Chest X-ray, AP view. Patient: 55 years old, sex F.
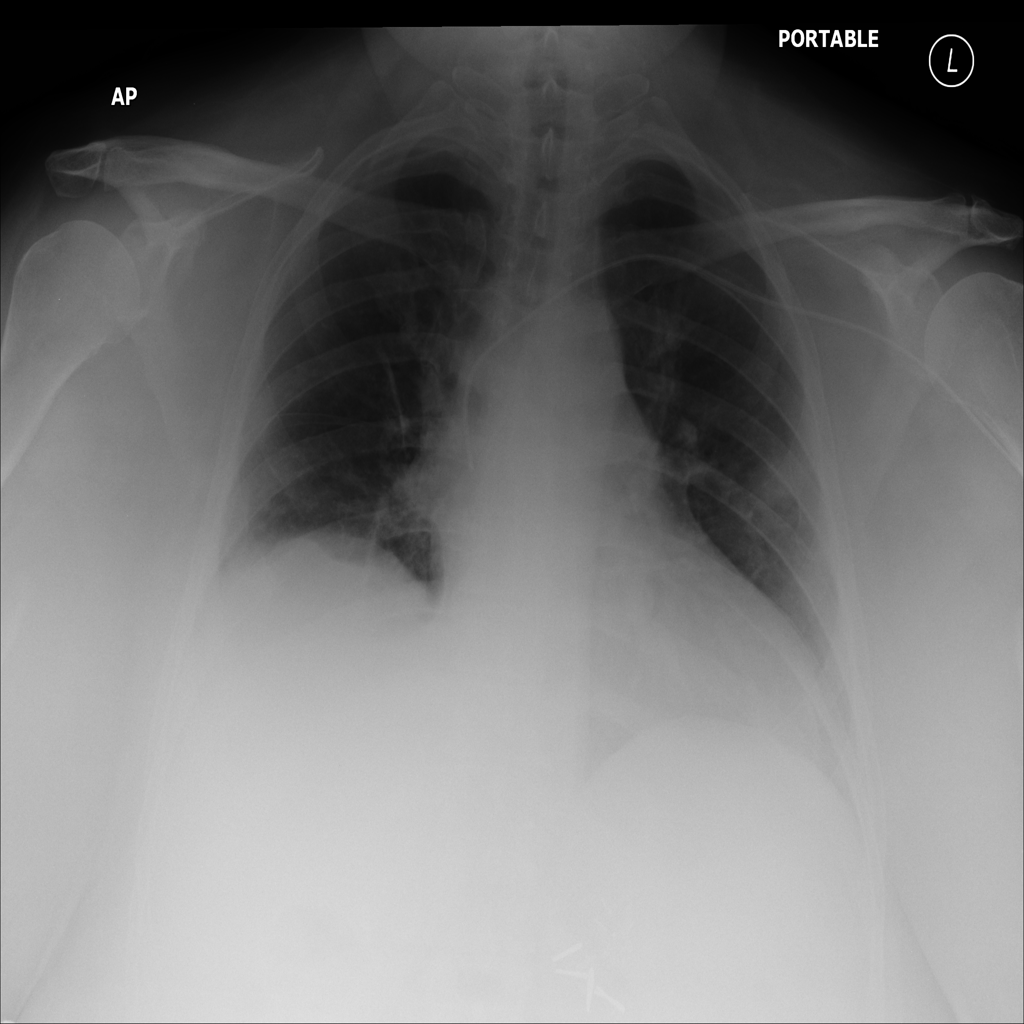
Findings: Mass